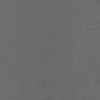
Label: dusty